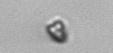
Label: Pyramimonas